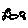
Label: circle